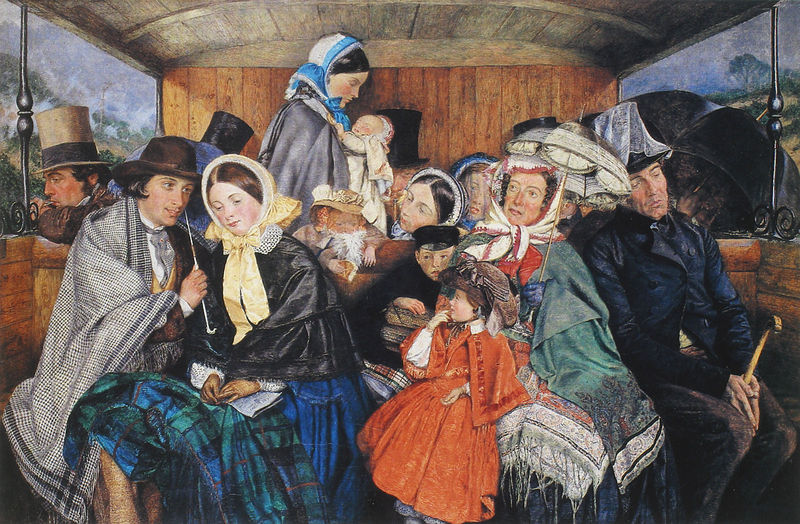
Titel: Nach Brighton und zurück für 3S6D
Künstler: Charles Rossiter
Institution: Birmingham, Museum and art Gallery
Schlagwörter: blau, gemälde, gruppe, mann, umhang, frauen, landschaft, menschen, mädchen, bunt, frau, holz, hut, hüte, kleid, kleider, kopfbedeckungen, männer, ausblick, regenschirm, rot, schirm, sonnenschirm, tier, tuch, gespräch, haube, herren, leute, malerei, zylinder, mütze, mützen, kalt, hütte, familie, kind, mutter, paar, mittelscheitel, scheitel, traurig, genre, kinder, stock, kopfbedeckung, liebe, schlafen, sitze, zug, ausflug, baby, kutsche, wagen, langeweile, weiber, kopftuch, pfeife, warten, klimt, eng, offen, buch, bub, schirme, genreszene, zigarette, reise, müde, kopftücher, bahn, eisenbahnwagen, verkehr, personengruppe, sitzbank, reisende, säugling, fahrt, rpt, eisenbahnwaggon, reisen, wagon, verdeck, reisegruppe, rotes kleid, abteil, schrim, fahrgast, zugabteil, herrn, lete, riesende, wggon, zylinderr, keind, eisenbahnfahrt, auflug